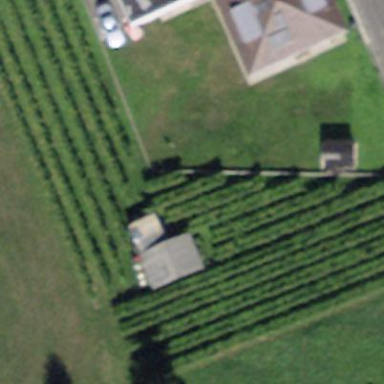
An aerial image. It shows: Vineyard growing grapes.